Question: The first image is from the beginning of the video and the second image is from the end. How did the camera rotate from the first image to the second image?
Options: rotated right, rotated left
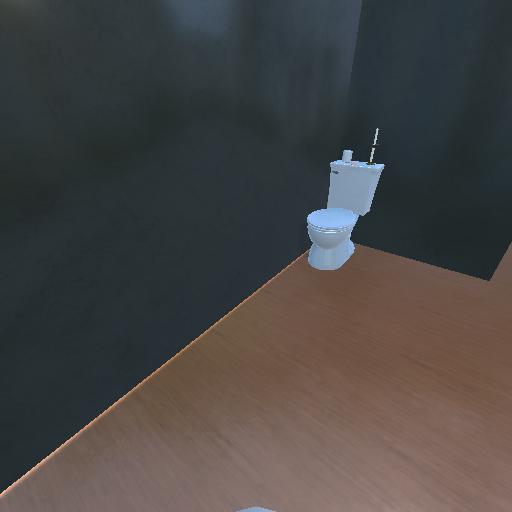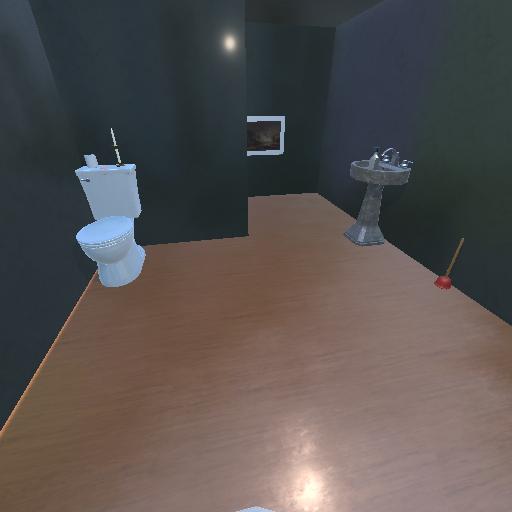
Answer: rotated right